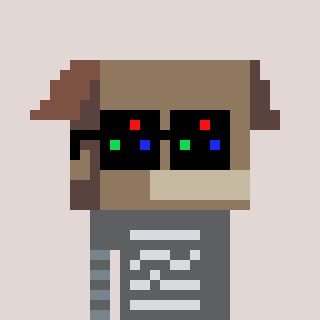
a pixel art character with square black sunglasses, a box-shaped head and a purple-colored body on a warm background